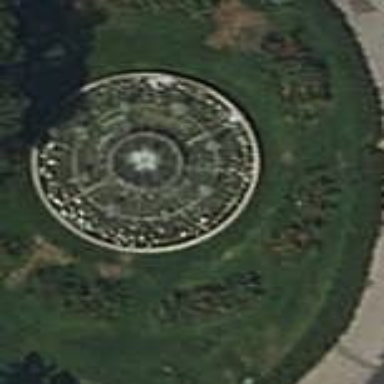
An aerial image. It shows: Beautiful fountain located near the water.